Question: I have next UserControl:
'''
<UserControl
x:Class="Test.Views.NavigationMenu"
xmlns="http://schemas.microsoft.com/winfx/2006/xaml/presentation"
xmlns:x="http://schemas.microsoft.com/winfx/2006/xaml"
xmlns:local="using:RTUforWindows8.Views"
xmlns:d="http://schemas.microsoft.com/expression/blend/2008"
xmlns:mc="http://schemas.openxmlformats.org/markup-compatibility/2006"
mc:Ignorable="d"
d:DesignHeight="300"
d:DesignWidth="400">
<UserControl.Resources>
<Style x:Key="HomeAppBarButtonStyle" TargetType="ButtonBase" BasedOn="{StaticResource AppBarButtonStyle}">
<Setter Property="AutomationProperties.AutomationId" Value="HomeAppBarButton"/>
<Setter Property="AutomationProperties.Name" Value="ewffgwefwfwefwefwe"/>
<Setter Property="Content" Value="&#xE10F;"/>
</Style>
</UserControl.Resources>
<StackPanel Orientation="Horizontal">
<Button
Style="{StaticResource HomeAppBarButtonStyle}" />
<Button
Style="{StaticResource AppBarButtonStyle}" />
</StackPanel>
'''
And in my code i want to change the:
'''
<Setter Property="AutomationProperties.Name" Value="ewffgwefwfwefwefwe"/>
'''
Value to something, i do:
'''
NavigationMenu NM = new NavigationMenu();
var style = (NM.Resources["HomeAppBarButtonStyle"] as Style).Setters[1];
'''
And cant figure out how to enter set this value?
How could this should look like:

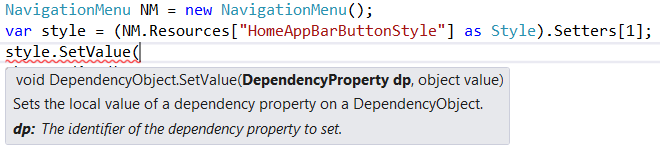
Answer: The setters are sealed. Even if you cast them as Setter to have access to the property Value in place of SetterBase you will get a runtime exception when you will try to modify them.
I think you can find a solution to do what you want in this topic :
<URL>